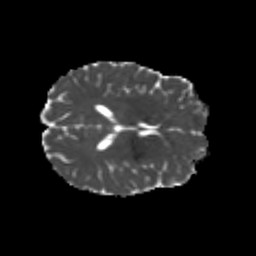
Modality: MD
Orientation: axial
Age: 24
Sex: female
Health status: healthy
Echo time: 0.074 s